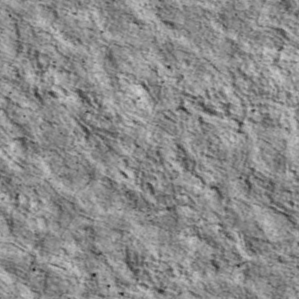
Label: non_frost